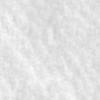
Label: no_change